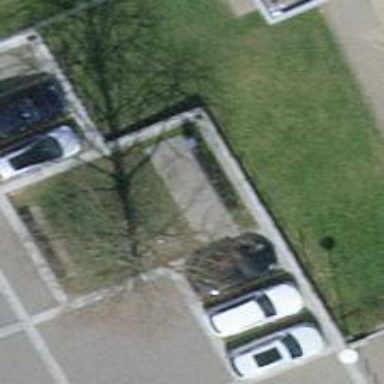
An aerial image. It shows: Black bench.